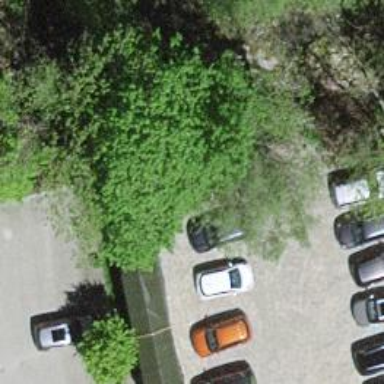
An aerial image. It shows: Parking aisle designated as service road.